Field crop: maize
Growth stage: 2
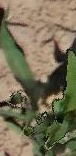
Species: maize